Question: I was trying to get some data from my Firebase realtime-database as followed generally, but couldn't figure out where the problem is.
The following Toast statement returns with nothing, somehow that populateViewHolder is not working! Where might the problem be?
The code is here:
'''
package com.example.abed.smit;
import android.annotation.SuppressLint;
import android.os.Build;
import android.os.Bundle;
import android.support.annotation.RequiresApi;
import android.support.v7.app.AppCompatActivity;
import android.support.v7.widget.LinearLayoutManager;
import android.support.v7.widget.RecyclerView;
import android.view.View;
import android.widget.EditText;
import android.widget.ImageButton;
import android.widget.ImageView;
import android.widget.TextView;
import android.widget.Toast;
import android.widget.Toolbar;
import com.firebase.ui.database.FirebaseRecyclerAdapter;
import com.google.firebase.database.DatabaseReference;
import com.google.firebase.database.FirebaseDatabase;
import com.google.firebase.database.Query;
public class FindDocActivity extends AppCompatActivity {
private ImageView searchbtn;
private EditText searchInput;
private RecyclerView searchResulist;
private DatabaseReference allusersDatabaseref;
@Override
protected void onCreate(Bundle savedInstanceState) {
super.onCreate(savedInstanceState);
setContentView(R.layout.activity_find_doc);
searchResulist= findViewById(R.id.search_result_list1);
searchResulist.setHasFixedSize(true);
searchResulist.setLayoutManager(new LinearLayoutManager(this));
searchbtn=(ImageView)findViewById(R.id.search_people_btn1);
searchInput=(EditText)findViewById(R.id.Search_box_input1);
allusersDatabaseref= FirebaseDatabase.getInstance().getReference().child("BMDC").child("01");
searchbtn.setOnClickListener(new View.OnClickListener() {
@Override
public void onClick(View v) {
String searchBoxInput = searchInput.getText().toString();
SearchPropleAnddonnor(searchBoxInput);
}
});
}
private void SearchPropleAnddonnor(String searchBoxInput) {
Toast.makeText(this,"Searching..",Toast.LENGTH_LONG).show();
Query searchpeopleBloodquery=allusersDatabaseref.orderByChild("ID")
.startAt(searchBoxInput).endAt(searchBoxInput+"");
FirebaseRecyclerAdapter<FindDoctors,FindBloodViewHolder>firebaseRecyclerAdapter=
new FirebaseRecyclerAdapter<FindDoctors, FindBloodViewHolder>
(
FindDoctors.class,
R.layout.all_userdoc_display_layout,
FindBloodViewHolder.class,
searchpeopleBloodquery
) {
@Override
protected void populateViewHolder(FindBloodViewHolder viewHolder, FindDoctors model, int position) {
viewHolder.setName(model.getName());
viewHolder.setId(model.getId());
}
};
searchResulist.setAdapter(firebaseRecyclerAdapter);
}
public static class FindBloodViewHolder extends RecyclerView.ViewHolder{
View mView;
public FindBloodViewHolder(View itemView ) {
super(itemView);
mView=itemView;
}
public void setName(String name){
TextView myname=(TextView)mView.findViewById(R.id.all_user_profile_name1);
myname.setText(name);
}
public void setId(String id){
TextView mystatus=(TextView)mView.findViewById(R.id.all_user_profile_status1);
mystatus.setText(id);
}
}
}
'''
I used getter setter:
'''
package com.example.abed.smit;
public class FindDoctors {
public String id , name;
public FindDoctors(String id, String name) {
this.id = id;
this.name = name;
}
public FindDoctors() {
}
public String getId() {
return id;
}
public void setId(String id) {
this.id = id;
}
public String getName() {
return name;
}
public void setName(String name) {
this.name = name;
}
}
'''
and database

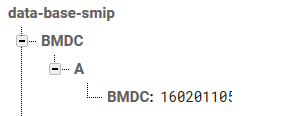
Answer: '''
private void SearchDoc(String searchBoxInput1) {
Toast.makeText(this, "searching..", Toast.LENGTH_LONG).show();
Query searchdoctorquery = allDocdatabaseref.orderByChild("name").startAt(searchBoxInput1).endAt(searchBoxInput1 + "");
firebaseRecyclerAdapter
= new FirebaseRecyclerAdapter<FindDoctors, FindDoctorsViewHolder>(
FindDoctors.class,
R.layout.all_userdoc_display_layout,
FindDoctorsViewHolder.class,
searchdoctorquery
) {
@Override
protected void populateViewHolder(FindDoctorsViewHolder viewHolder, FindDoctors model, int position) {
/// Toast.makeText(getApplicationContext(),model.getName().toString(), Toast.LENGTH_LONG).show();
viewHolder.setbmdc(model.getbmdc());
viewHolder.setName(model.getName());
}
};
SearchResult_doc.setAdapter(firebaseRecyclerAdapter);
firebaseRecyclerAdapter.startListening();
}
'''